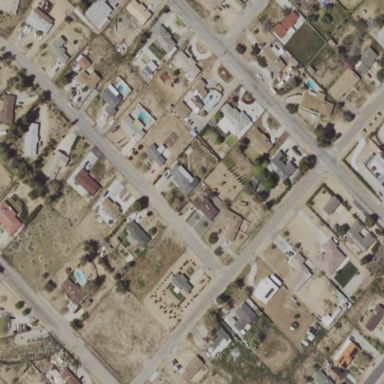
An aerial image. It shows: Residential area consisting of single-family homes.